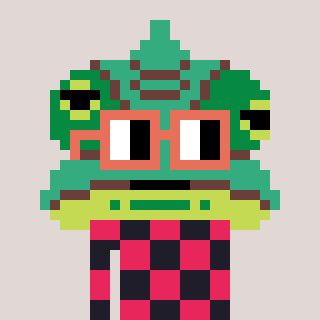
a pixel art character with square orange glasses, a chameleon-shaped head and a grayscale-colored body on a warm background